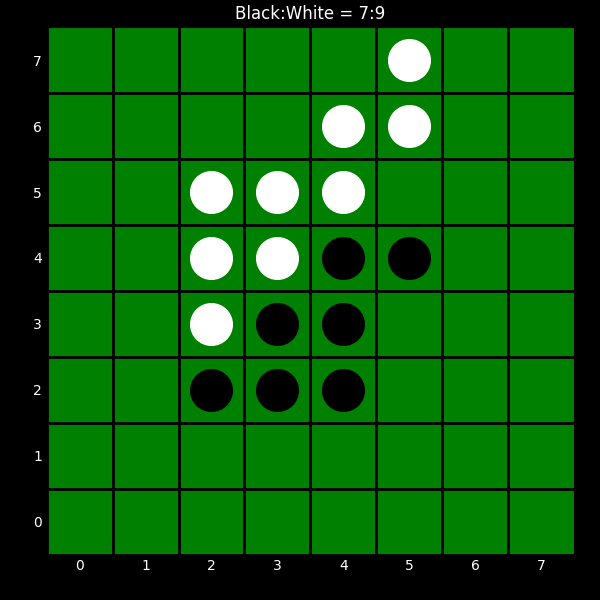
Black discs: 7
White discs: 9